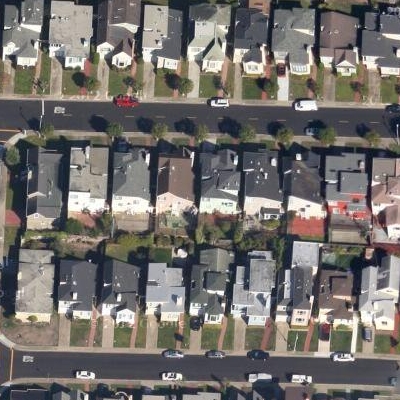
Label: fResident